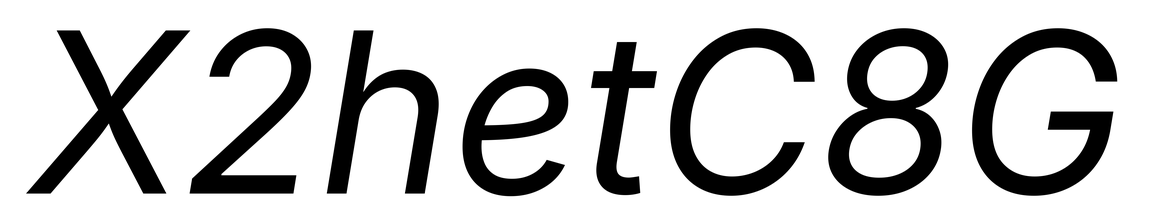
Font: Inter-Italic_Italic